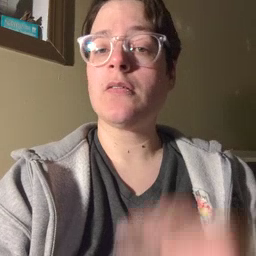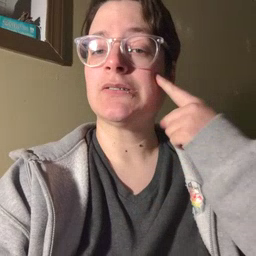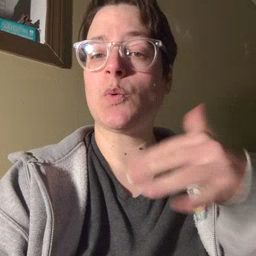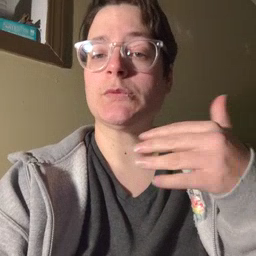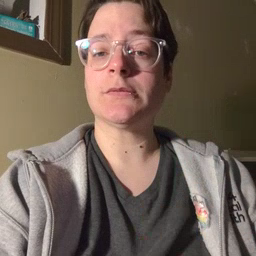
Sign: noisy